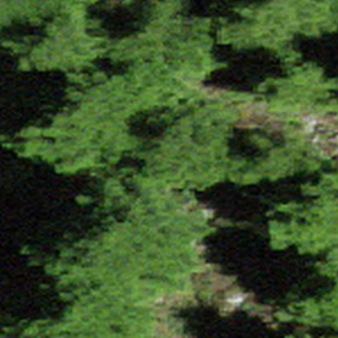
Label: other